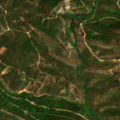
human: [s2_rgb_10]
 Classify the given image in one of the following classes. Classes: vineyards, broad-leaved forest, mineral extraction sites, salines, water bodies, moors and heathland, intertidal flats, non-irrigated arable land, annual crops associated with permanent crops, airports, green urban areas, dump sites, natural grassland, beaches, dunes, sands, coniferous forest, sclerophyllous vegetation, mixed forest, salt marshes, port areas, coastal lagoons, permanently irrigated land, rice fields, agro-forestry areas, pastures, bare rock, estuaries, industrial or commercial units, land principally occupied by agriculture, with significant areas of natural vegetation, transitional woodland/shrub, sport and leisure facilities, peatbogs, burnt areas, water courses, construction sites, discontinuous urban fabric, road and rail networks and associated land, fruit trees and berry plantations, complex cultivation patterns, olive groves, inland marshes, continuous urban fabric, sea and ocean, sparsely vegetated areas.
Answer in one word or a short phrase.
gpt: coniferous forest, transitional woodland/shrub